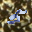
Label: 5